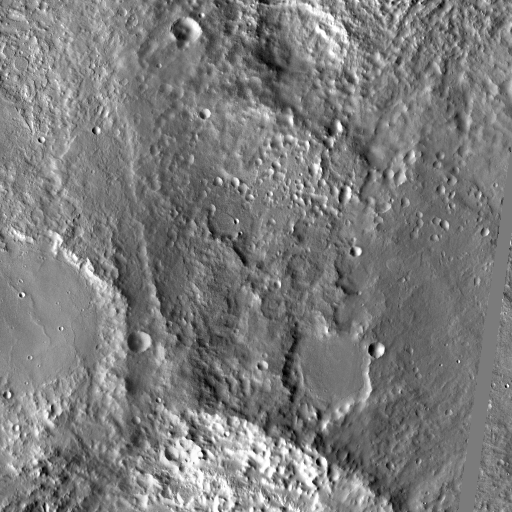
Crater classes present: Background, Other, Layered, Buried, Secondary